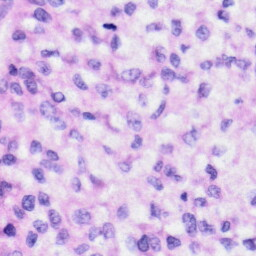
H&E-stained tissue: Liver